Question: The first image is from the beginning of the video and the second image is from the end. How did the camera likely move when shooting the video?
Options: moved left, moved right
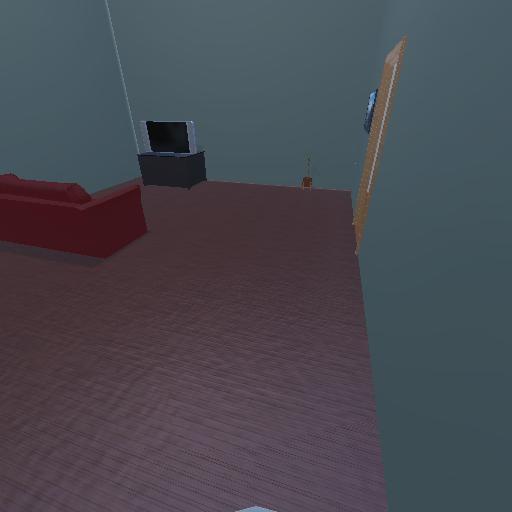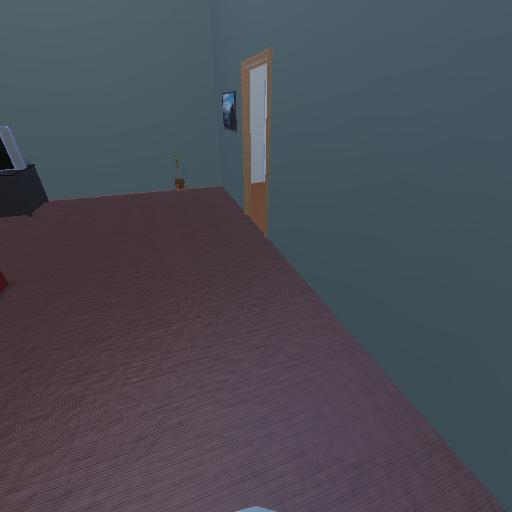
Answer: moved left